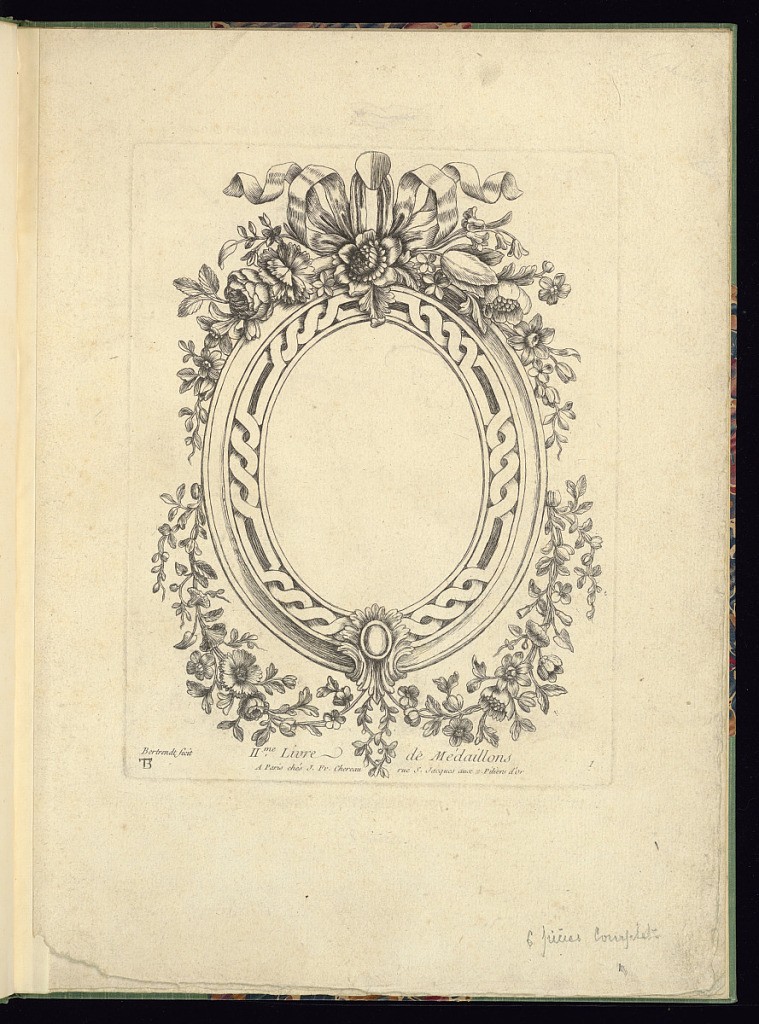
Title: Title Page
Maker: Théodore Bertren, active in France, 18th century
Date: ca. 1771
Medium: Etching on laid paper
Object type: Print
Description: Title page and design for an oval medallion or frame featuring an interlaced strapwork design within the fame and flowers, foliate branches, ribbons, and a fleuron clasp. The plate is titled, numbered, and signed with the artist's monogram.